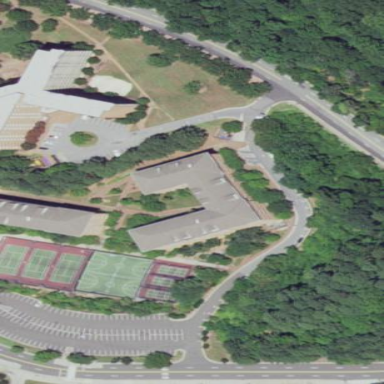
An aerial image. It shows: Dormitory building.